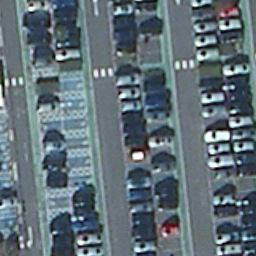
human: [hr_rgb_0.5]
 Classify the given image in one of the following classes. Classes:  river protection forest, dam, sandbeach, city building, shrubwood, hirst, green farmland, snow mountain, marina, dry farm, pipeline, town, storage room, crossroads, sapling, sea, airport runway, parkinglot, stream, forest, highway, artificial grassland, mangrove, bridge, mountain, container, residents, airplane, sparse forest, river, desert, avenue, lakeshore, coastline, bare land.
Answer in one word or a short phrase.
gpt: parkinglot